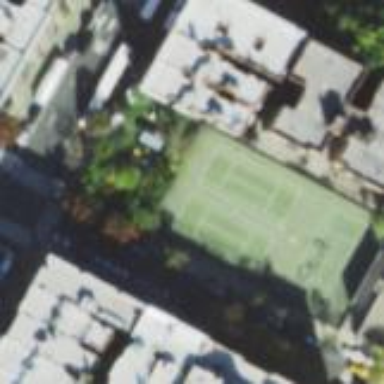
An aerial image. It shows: Asphalt tennis court on pitch.